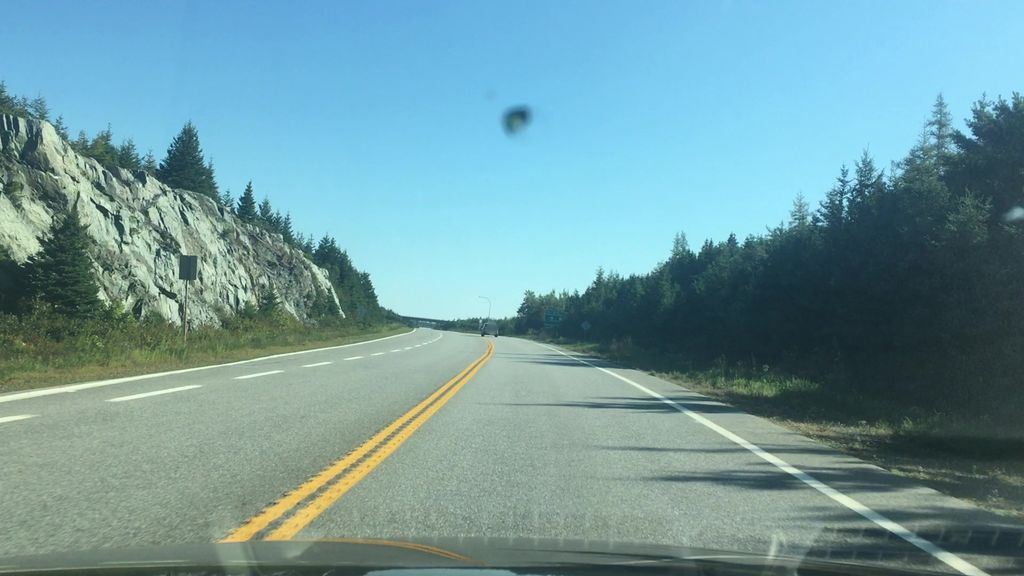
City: halifax